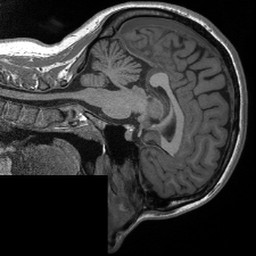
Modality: T1w
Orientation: sagittal
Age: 24
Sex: female